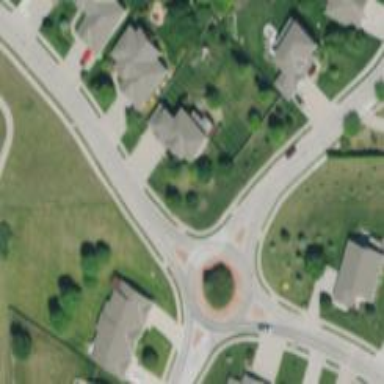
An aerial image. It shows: Residential road that intersects with roundabout.